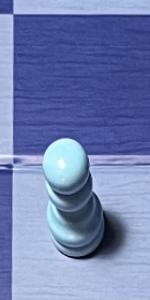
Label: Pawn_White